Aerial crown-view tile of a tropical tree (Barro Colorado Island, Panama), acquired 20250715:
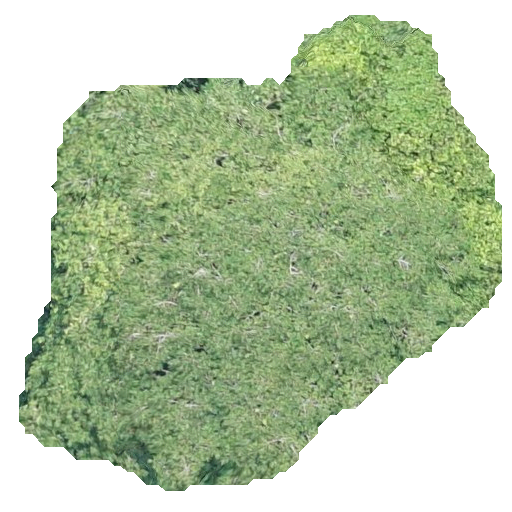
Species: Virola surinamensis
GBIF accepted scientific name: Virola surinamensis
Crown area: 236.215 m²